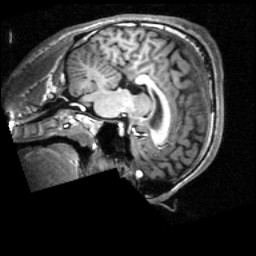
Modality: T1w
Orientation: sagittal
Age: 25
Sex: male